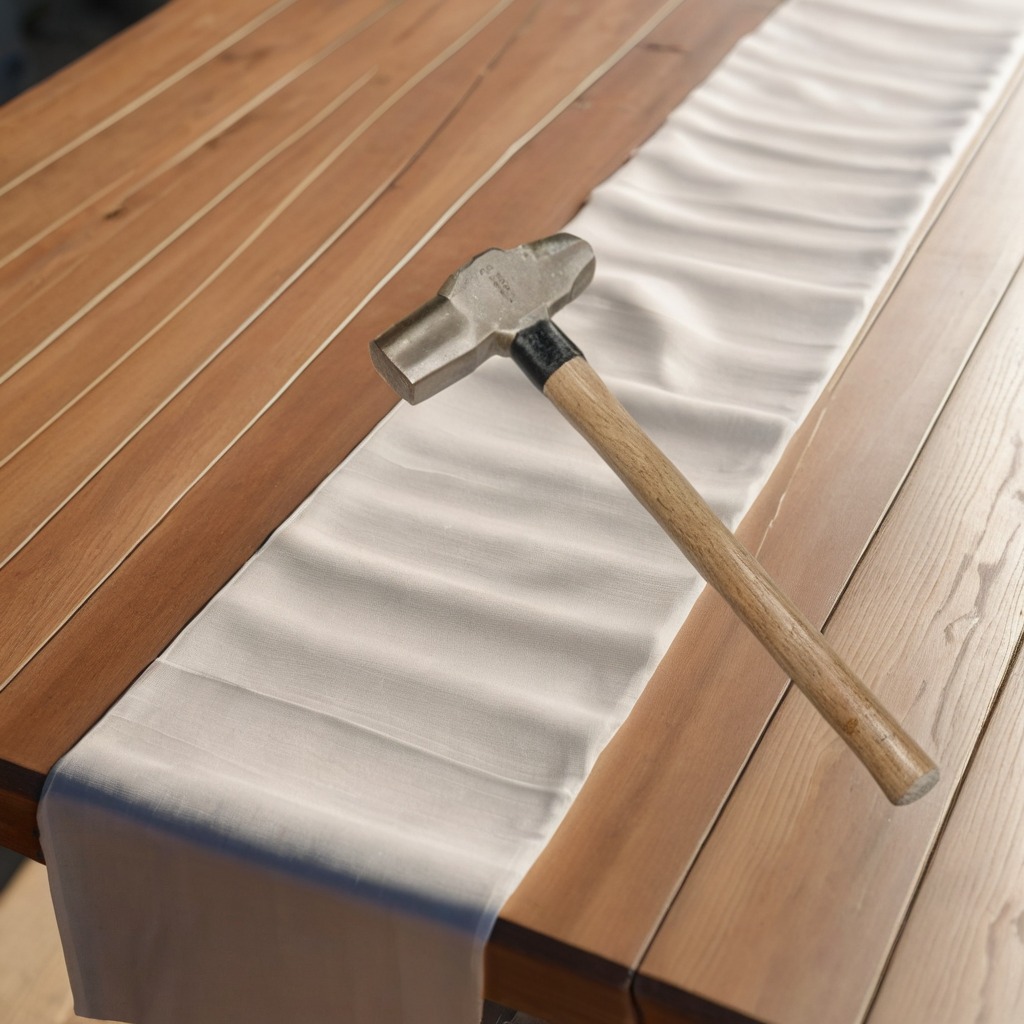
A hammer lies on a wooden table in an outdoor workshop during daytime bright natural light soft shadows worn but beneath the cloth.